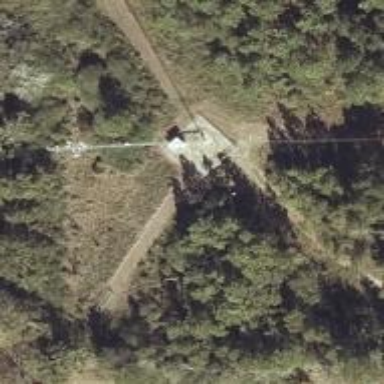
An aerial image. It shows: Communication mast tower.